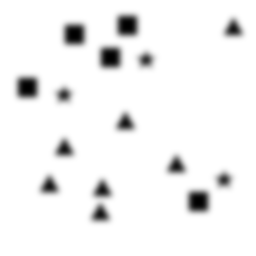
Squares: 5
Triangles: 7
Stars: 3
Total shapes: 15